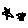
Label: star